Question: I have the following code:
'''
$("#doctorLists").click(function(){
$("#doctorListsDisplay").slideToggle("slow", function() {
if ( $('#doctorListsDisplay').is(':hidden')) {
//alert ('hidden');
$('#searchMP').css({ top: $("#doctorLists").position().top + 40 }).show();
if ($('#searchMPDisplay').is(':visible')) {
alert("MP visible");
$('#searchMPDisplay').css({ top: $("#searchMP").position().top + 30 }).show();
}
value +=180;
$('#imgArrowDown').rotate({ animateTo:value})
}
else {
//alert ('shown');
$('#searchMP').css({ top: $("#doctorLists").position().top + 230 }).show();
if ($('#searchMPDisplay').is(':visible')) {
alert("MP hidden");
$('#searchMPDisplay').css({ top: $("#searchMP").position().top + 30 }).show();
}
value +=180;
$('#imgArrowDown').rotate({ animateTo:value})
}
});
});
'''
The only time the following lines of code works, is if the alert statement is not commented out:
'''
if ($('#searchMPDisplay').is(':visible')) {
alert("visible");
$('#searchMPDisplay').css({ top: $("#searchMP").position().top + 30 }).show();
}
'''
and
'''
if ($('#searchMPDisplay').is(':visible')) {
alert("hidden");
$('#searchMPDisplay').css({ top: $("#searchMP").position().top + 30 }).show();
}
'''
I added the alert statement to see the status but now if i delete it, the code does not work. Can someone help me figure out why?

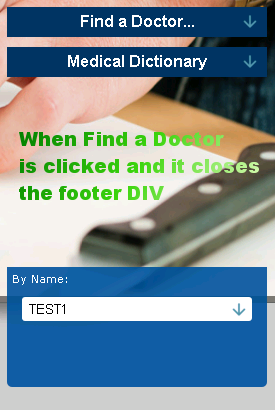
Answer: The possible explanation is that alert hangs code execution until the elements which you are trying to show/hide are added to DOM.
The best way to debug your code is to add 'console.log' instead of alerts, with information is elements are already in DOM.